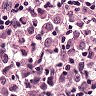
Metastatic tissue present: yes